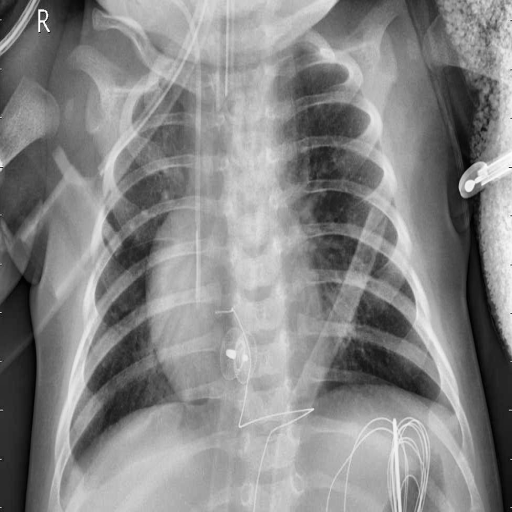
Finding: PNEUMONIA